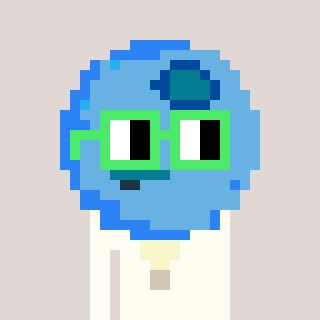
a pixel art character with square light green glasses, a blueberry-shaped head and a grayscale-colored body on a warm background